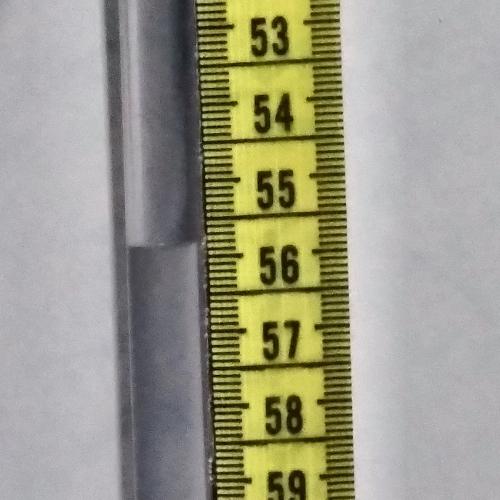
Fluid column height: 55.8 cm